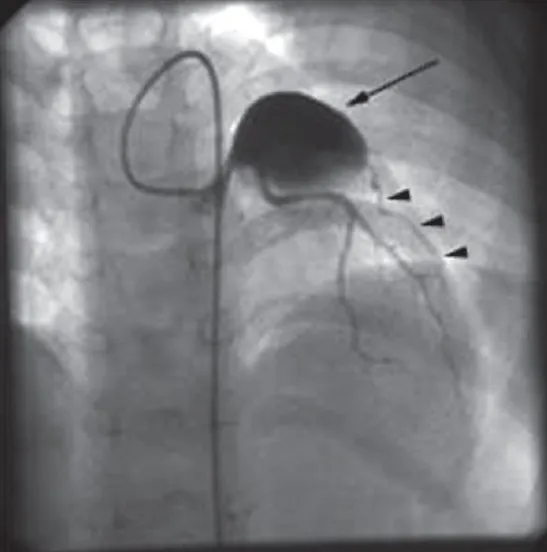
Left coronary angiography in posterior-anterior projection with cranial angulation shows a giant aneurysm (arrow) measuring 25 mm involving the left anterior descending artery (LAD) just after the origin. Note faint opacification of the distal LAD (arrow heads).
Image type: radiology (x_ray)